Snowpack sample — Snodgrass Mountain, Crested Butte, Colorado (2/4/25, 12:06 PM MST)
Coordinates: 38.923, -106.968
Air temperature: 35 °F
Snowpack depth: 80 cm
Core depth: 60 cm
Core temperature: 32 °F
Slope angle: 14°, slope face: 78°
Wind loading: low
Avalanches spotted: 0
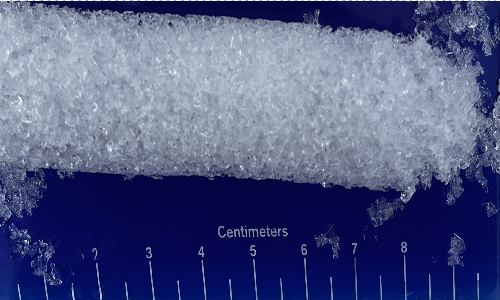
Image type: core
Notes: No avalanches nearby, unusually warm weather for the last month reported by residents, Collected 25 yards from treeline